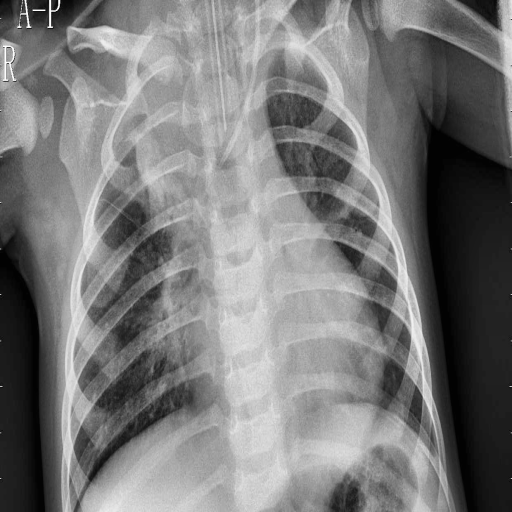
Finding: PNEUMONIA